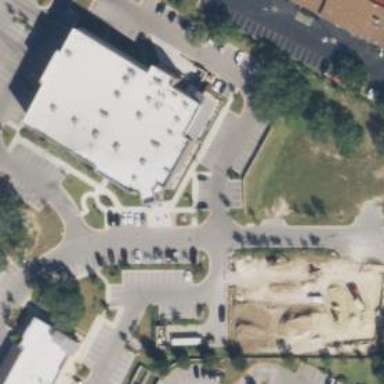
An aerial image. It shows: Building with bowling alley inside.